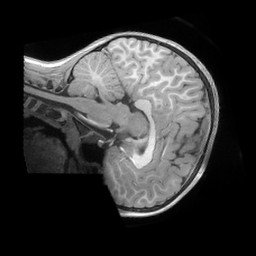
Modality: T1w
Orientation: sagittal
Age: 5
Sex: female
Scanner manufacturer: siemens
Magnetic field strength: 3 T
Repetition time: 2.53 s
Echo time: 0.00164 s